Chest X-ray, PA view. Patient: 63 years old, sex F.
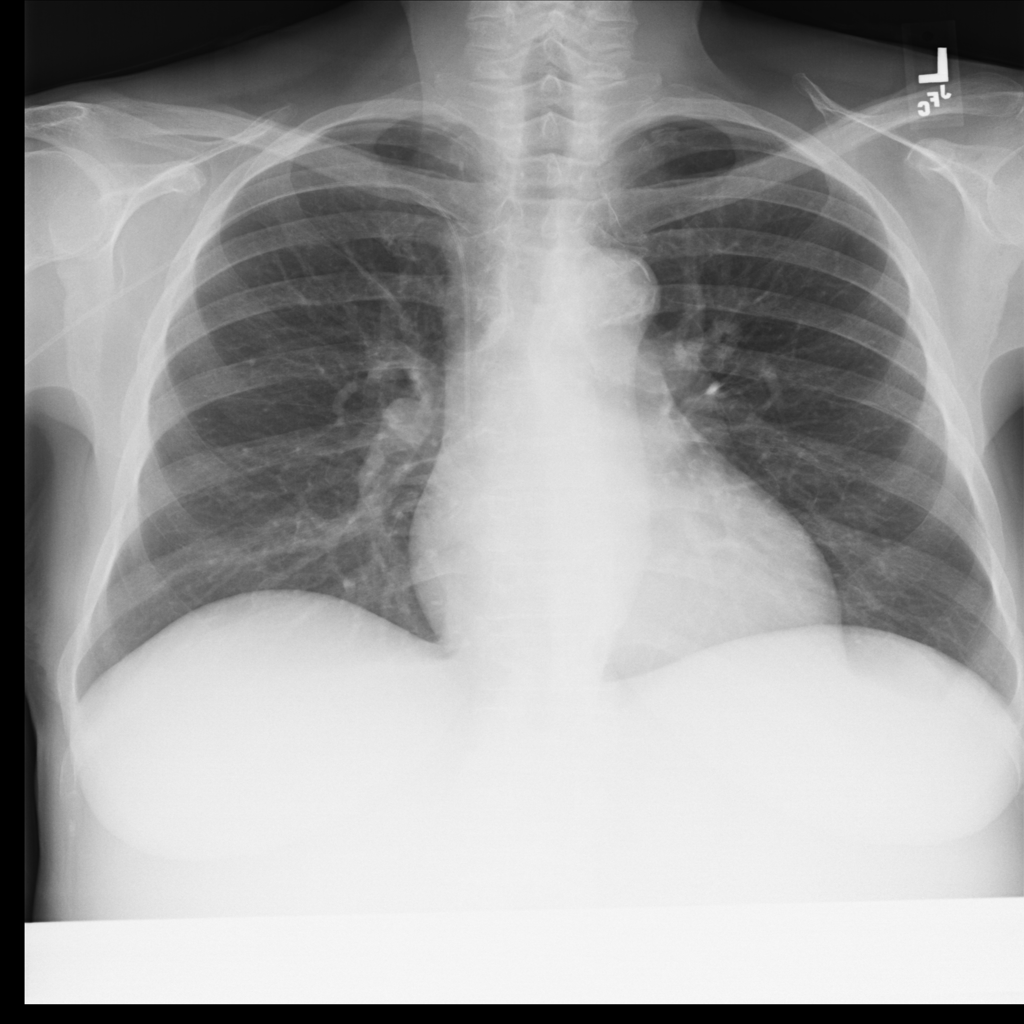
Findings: No Finding